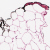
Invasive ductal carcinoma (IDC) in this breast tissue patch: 0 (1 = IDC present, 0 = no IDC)